Interaction volume radius: 10 \u00c5
Interaction volume height: 25 \u00c5
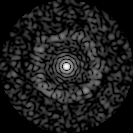
Disorder parameter: 0.8526